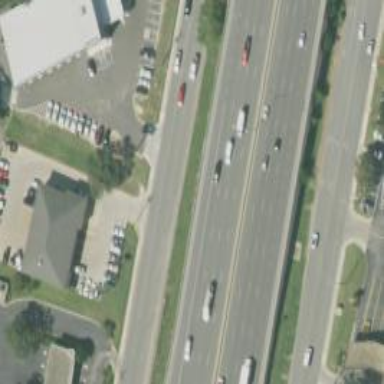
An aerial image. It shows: Secondary road with asphalt surface and frontage road.